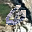
Label: 6